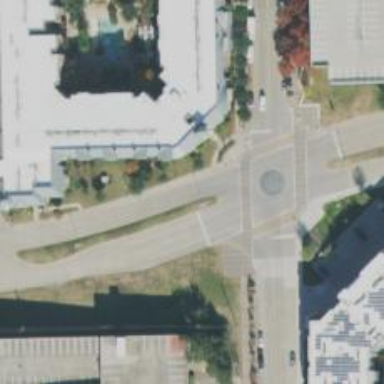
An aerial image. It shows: Tertiary road with separate sidewalk.